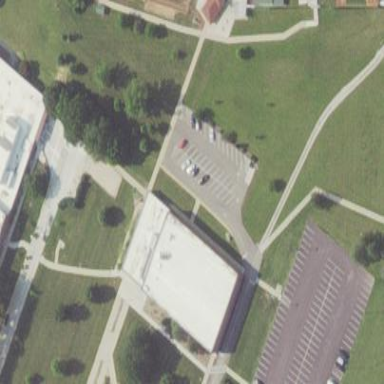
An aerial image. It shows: College building.